Question: I am turning my website into a PWA, and went through the steps to make it downloadable, with its own icon on home screen.
However, I cannot find any documentation about how to set the window's title and icon, as it currently is chrome's icon and named 'Application ...'. Is this possible, and if so, how can I achieve it?
---
The app's manifest:
'''
{
"name": "AppName",
"short_name": "AppName",
"lang": "en-US",
"start_url": "/",
"display": "standalone",
"background_color": "white",
"theme_color": "black",
"icons": [{
"src": "../content/themes/AppName/images/fuzz.png",
"sizes": "512x512",
"type": "image/png"
}]
}
'''
---
The app's window in Android:

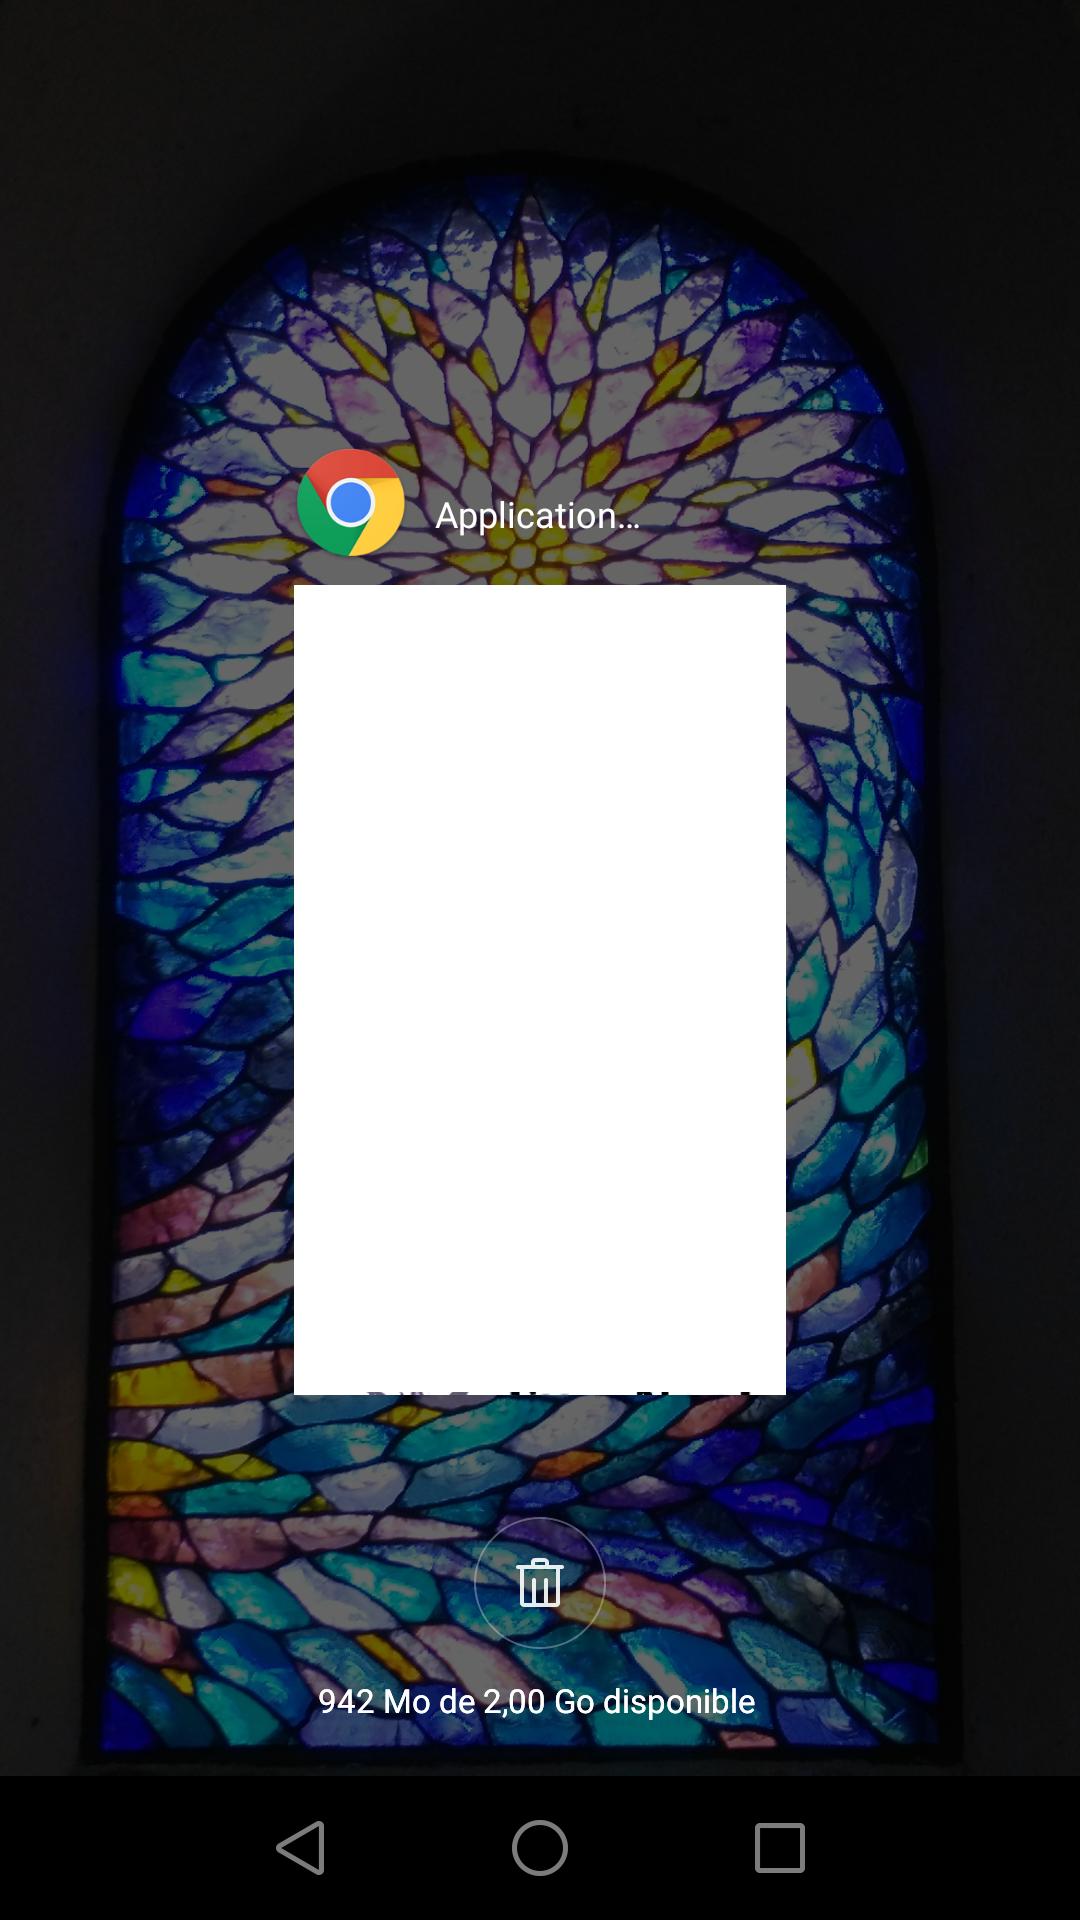
Answer: Some Android distributions don't show the PWA name and icon in the app switcher, you can go to a known-good PWA to check if your distro is one of them.
Example manifest from <URL>:
'''
{
"name": "The Air Horner",
"short_name": "Airhorner",
"description": "The world's best airhorner, and it's free",
"icons": [
{
"src": "/images/touch/android-launchericon-48-48.png",
"type": "image/png",
"sizes": "48x48"
},
{
"src": "/images/touch/android-launchericon-72-72.png",
"type": "image/png",
"sizes": "72x72"
},
{
"src": "/images/touch/android-launchericon-96-96.png",
"type": "image/png",
"sizes": "96x96"
},
{
"src": "/images/touch/android-launchericon-144-144.png",
"type": "image/png",
"sizes": "144x144"
},
{
"src": "/images/touch/android-launchericon-192-192.png",
"type": "image/png",
"sizes": "192x192"
},
{
"src": "/images/touch/android-launchericon-512-512.png",
"type": "image/png",
"sizes": "512x512"
}
],
"start_url": "/?homescreen=1",
"scope": "/",
"display": "standalone",
"background_color": "#2196F3",
"theme_color": "#2196F3"
}
'''
Result on the Pixel launcher:
<URL>